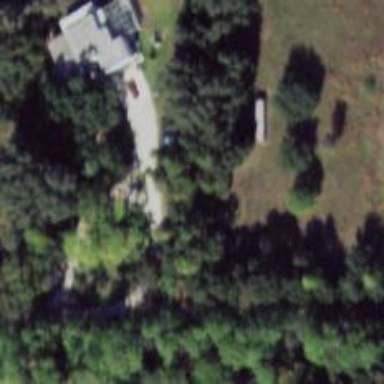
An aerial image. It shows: Driveway.